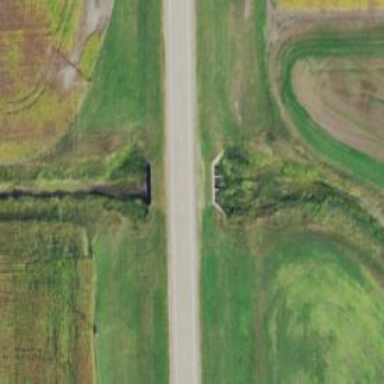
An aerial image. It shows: Culvert tunnel.